Question: I have a set of data about football:

I sorted it by how many matches were played at each ground:
'''
fb2 = fb.groupby(by=['Ground'])['Ground'].count()
print(fb2)
'''
Output:
'''
Ground
Aberdeen 11
Abu Dhabi 37
Adelaide 82
Ahmedabad 24
Albion 5
..
Vijayawada 1
Visakhapatnam 11
Wellington 56
Whangarei 1
Worcester 3
Name: Ground, Length: 173, dtype: int64
'''
Now I want to sort the results, in descending order of how many matches were played at each ground.
I am very new to python...any help would be much appreciated!
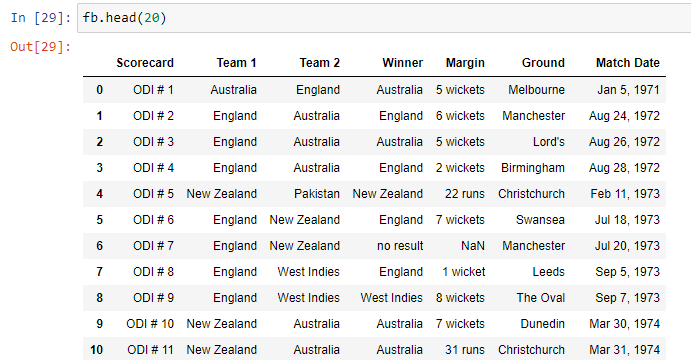
Answer: If you use named aggregation, you can specify a column name to sort on:
'''
fb2 = (
fb
.groupby('Ground', as_index=False)
.agg(n_matches=('Ground', 'count'))
.sort_values('n_matches', ascending=False)
)
'''